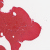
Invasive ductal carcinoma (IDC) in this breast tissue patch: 0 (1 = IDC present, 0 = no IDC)